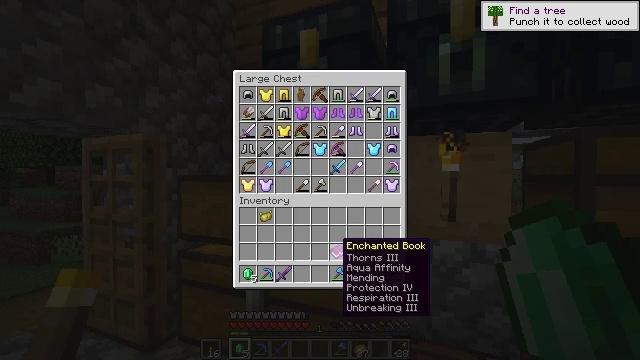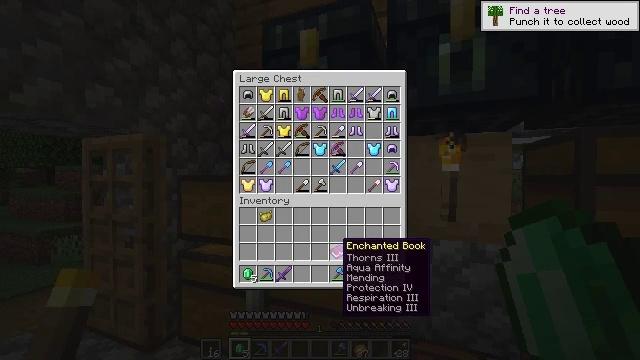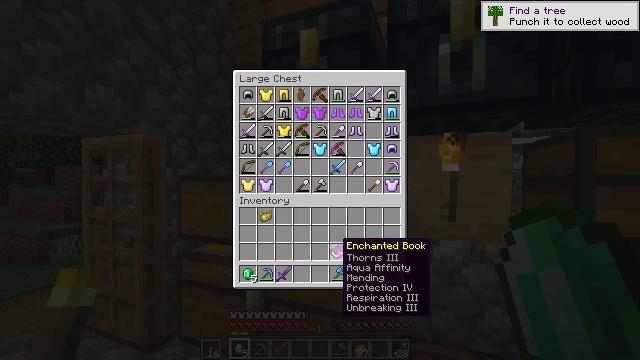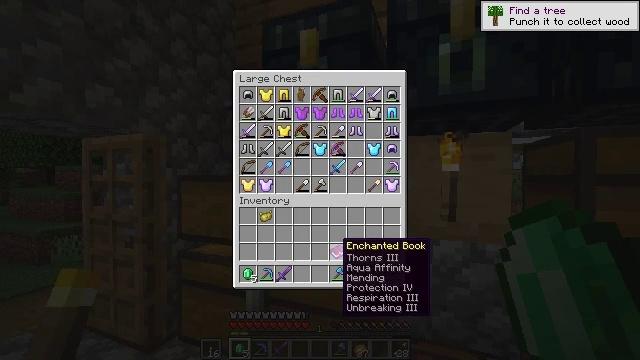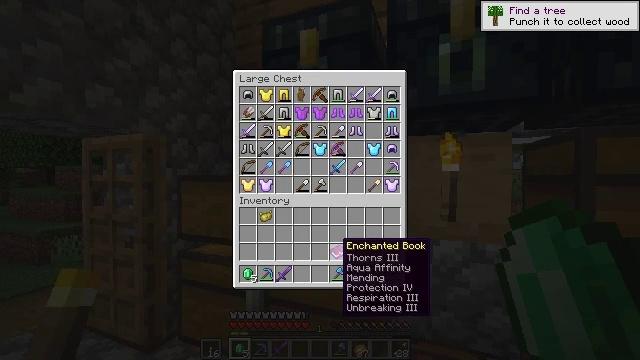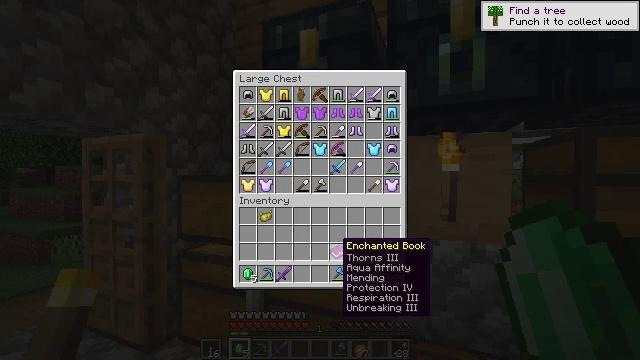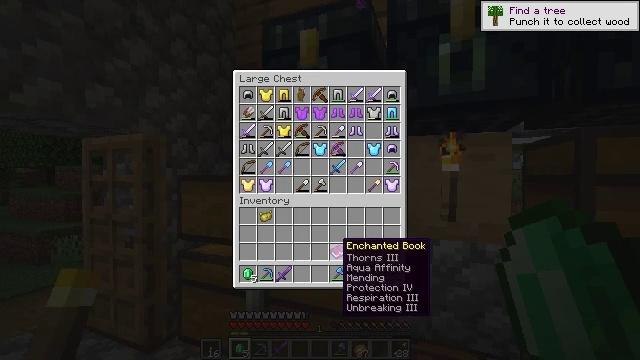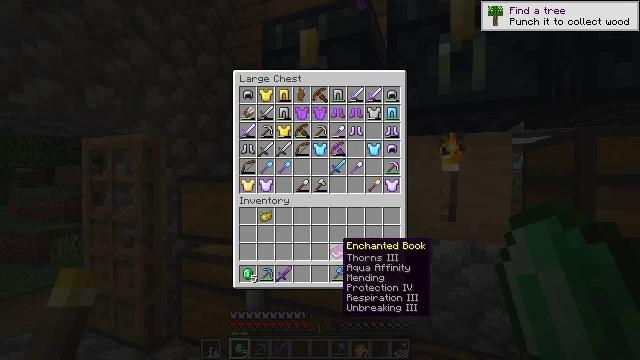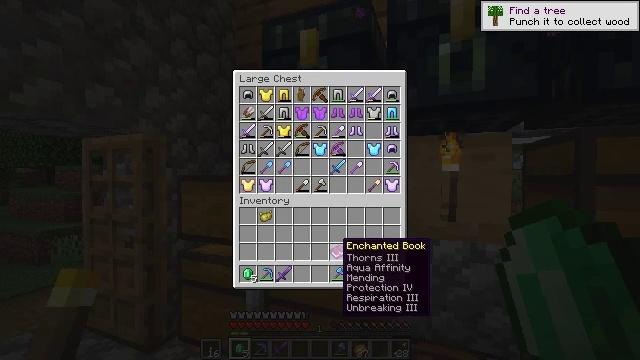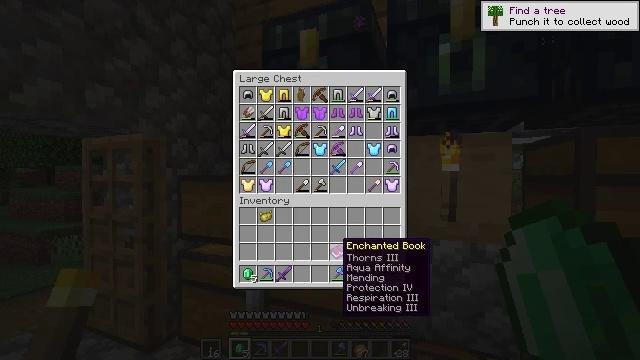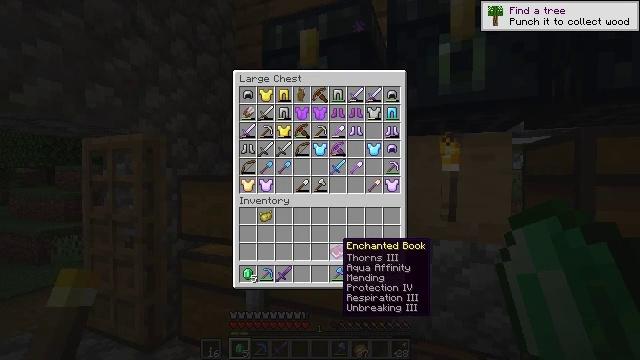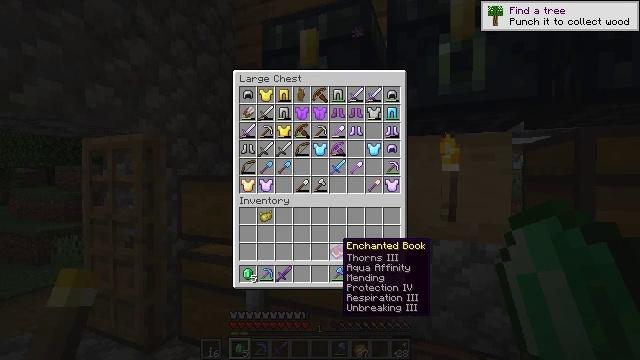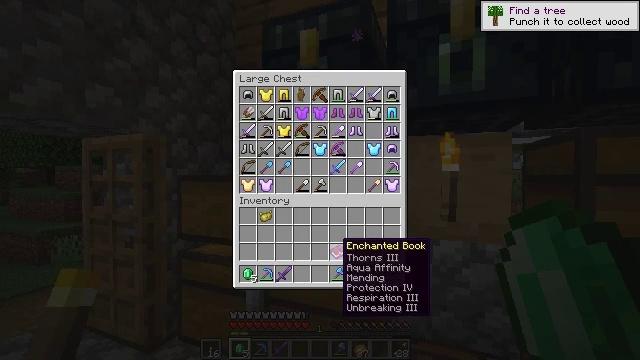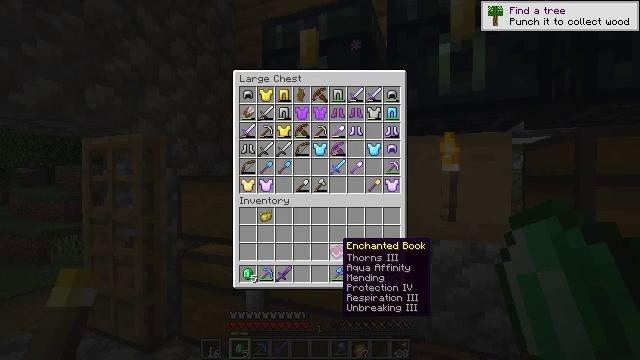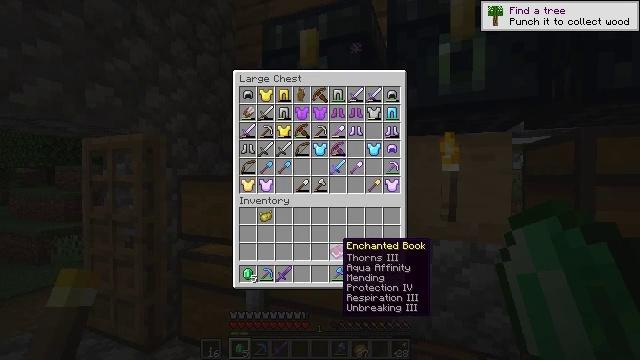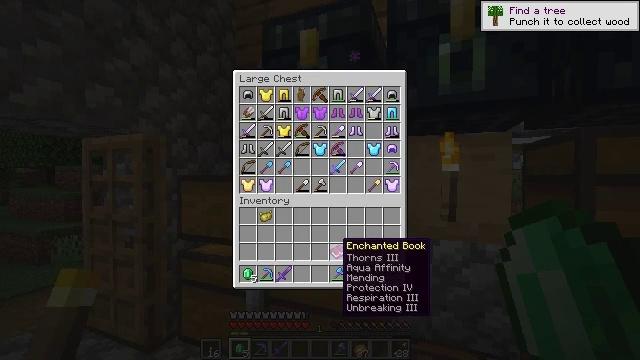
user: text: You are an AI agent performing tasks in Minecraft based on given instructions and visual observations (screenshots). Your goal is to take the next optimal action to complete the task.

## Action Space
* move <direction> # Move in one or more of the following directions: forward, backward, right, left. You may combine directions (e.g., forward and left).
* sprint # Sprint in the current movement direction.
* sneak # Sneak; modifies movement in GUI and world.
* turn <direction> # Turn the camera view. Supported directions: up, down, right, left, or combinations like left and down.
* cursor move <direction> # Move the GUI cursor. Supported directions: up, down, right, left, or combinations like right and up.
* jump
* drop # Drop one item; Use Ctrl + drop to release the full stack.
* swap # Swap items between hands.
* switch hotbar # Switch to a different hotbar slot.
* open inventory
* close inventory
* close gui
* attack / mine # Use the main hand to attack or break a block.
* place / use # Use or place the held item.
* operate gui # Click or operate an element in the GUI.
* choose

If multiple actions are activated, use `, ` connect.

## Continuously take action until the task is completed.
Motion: motion action
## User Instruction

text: Take diamonds to craft a diamond helmet.
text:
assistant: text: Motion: no_op
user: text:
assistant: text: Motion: no_op
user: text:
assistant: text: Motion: no_op
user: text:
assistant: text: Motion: no_op
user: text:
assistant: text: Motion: no_op
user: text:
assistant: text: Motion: no_op
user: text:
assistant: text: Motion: no_op
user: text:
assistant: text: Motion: no_op
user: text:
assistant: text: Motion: no_op
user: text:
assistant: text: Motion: no_op
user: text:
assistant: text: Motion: no_op
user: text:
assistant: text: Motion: no_op
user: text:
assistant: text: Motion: no_op
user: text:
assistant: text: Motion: no_op
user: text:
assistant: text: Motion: no_op
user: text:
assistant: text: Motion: no_op
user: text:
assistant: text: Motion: no_op
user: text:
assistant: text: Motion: no_op
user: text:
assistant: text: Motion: no_op
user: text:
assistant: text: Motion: no_op
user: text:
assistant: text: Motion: no_op
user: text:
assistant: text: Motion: no_op
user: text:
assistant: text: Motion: no_op
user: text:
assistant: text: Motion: no_op
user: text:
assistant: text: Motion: no_op
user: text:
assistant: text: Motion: no_op
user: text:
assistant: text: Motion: no_op
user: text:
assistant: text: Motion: no_op
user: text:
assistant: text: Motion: no_op
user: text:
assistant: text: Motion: no_op